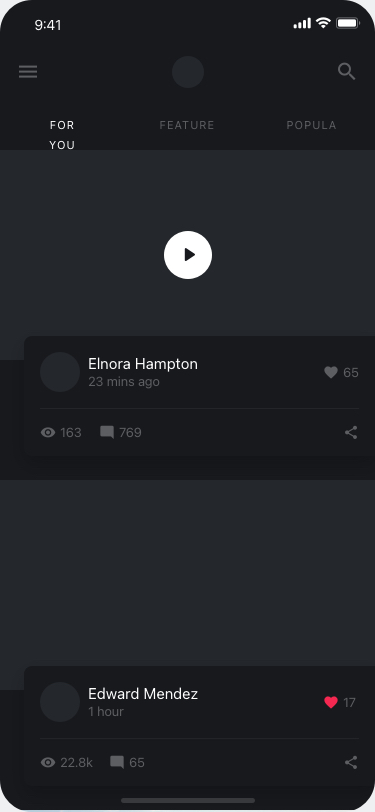
Text in this UI design:
163
769
65
Elnora Hampton
23 mins ago
FOR YOU
FEATURED
POPULAR
22.8k
65
17
Edward Mendez
1 hour